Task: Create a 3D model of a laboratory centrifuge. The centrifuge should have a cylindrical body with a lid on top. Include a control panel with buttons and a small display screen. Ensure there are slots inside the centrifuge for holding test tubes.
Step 604:
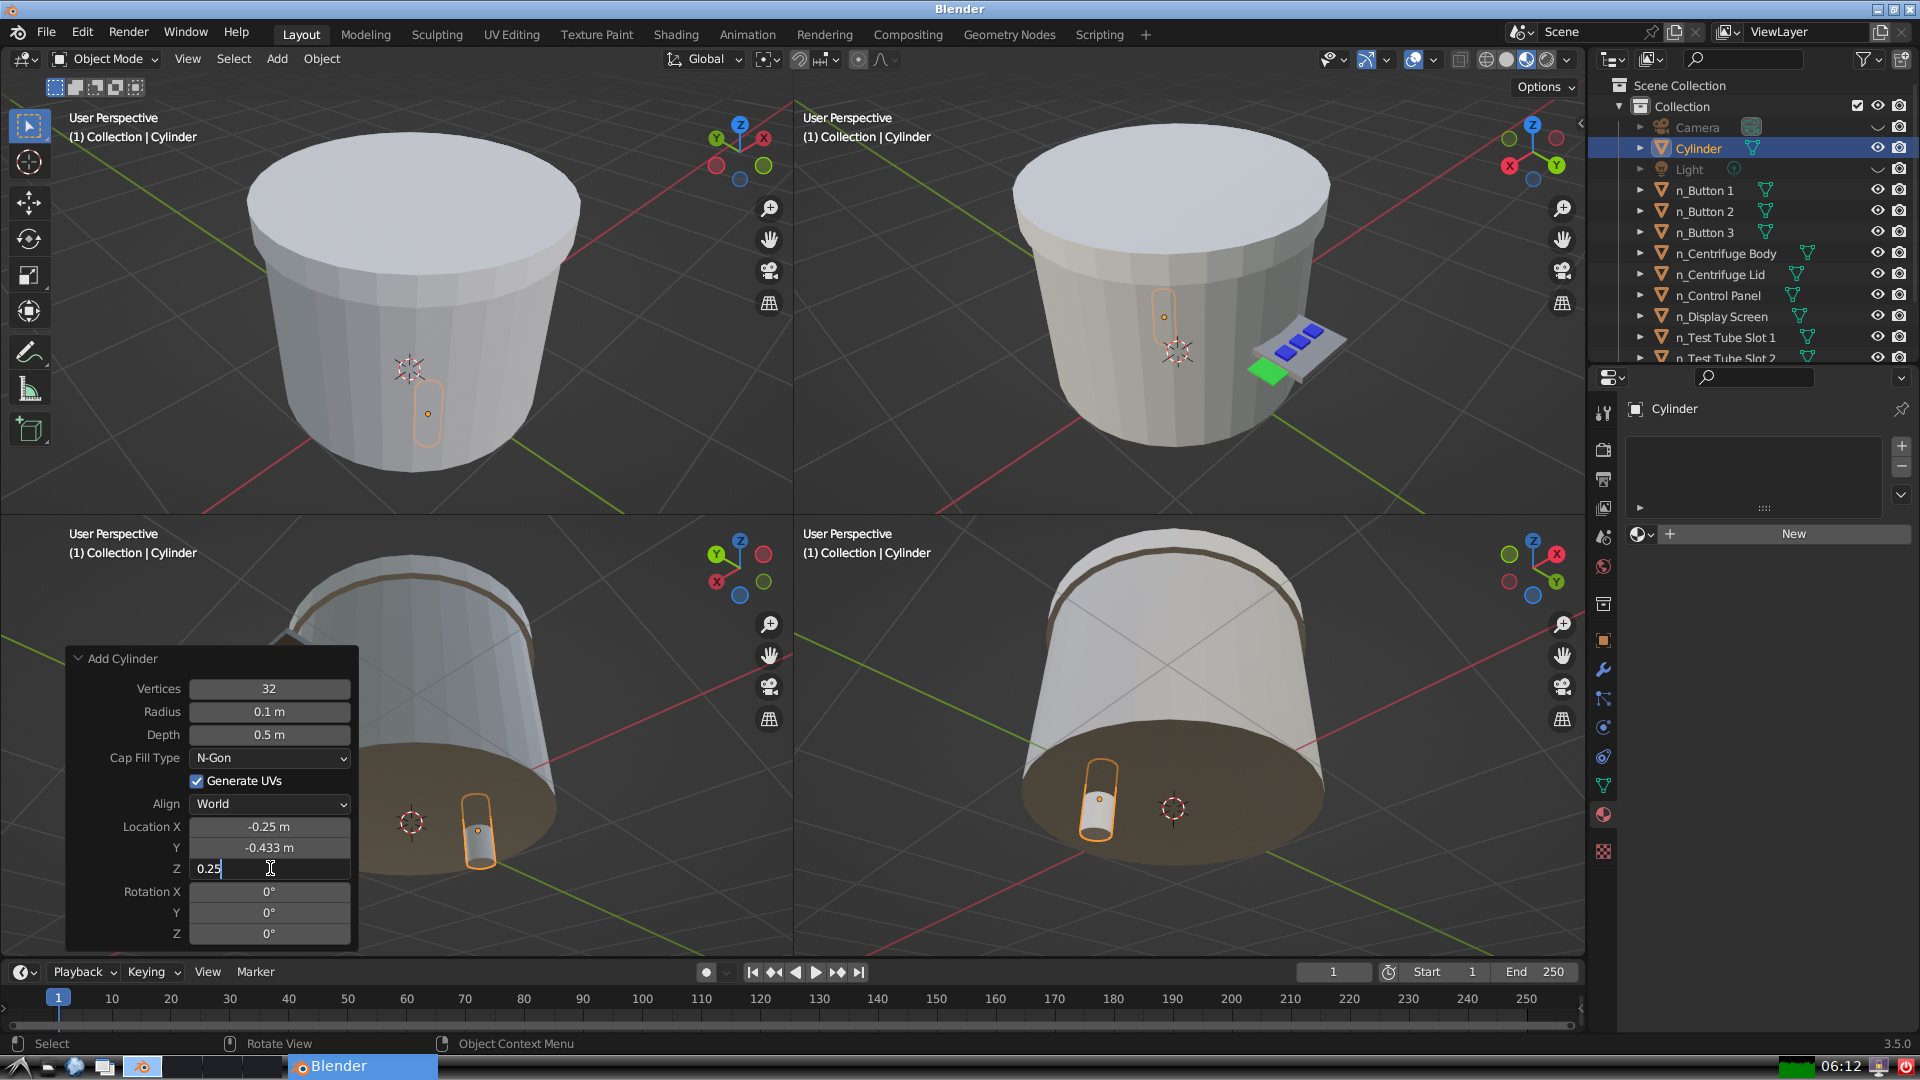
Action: {"key_press": ['Return']}